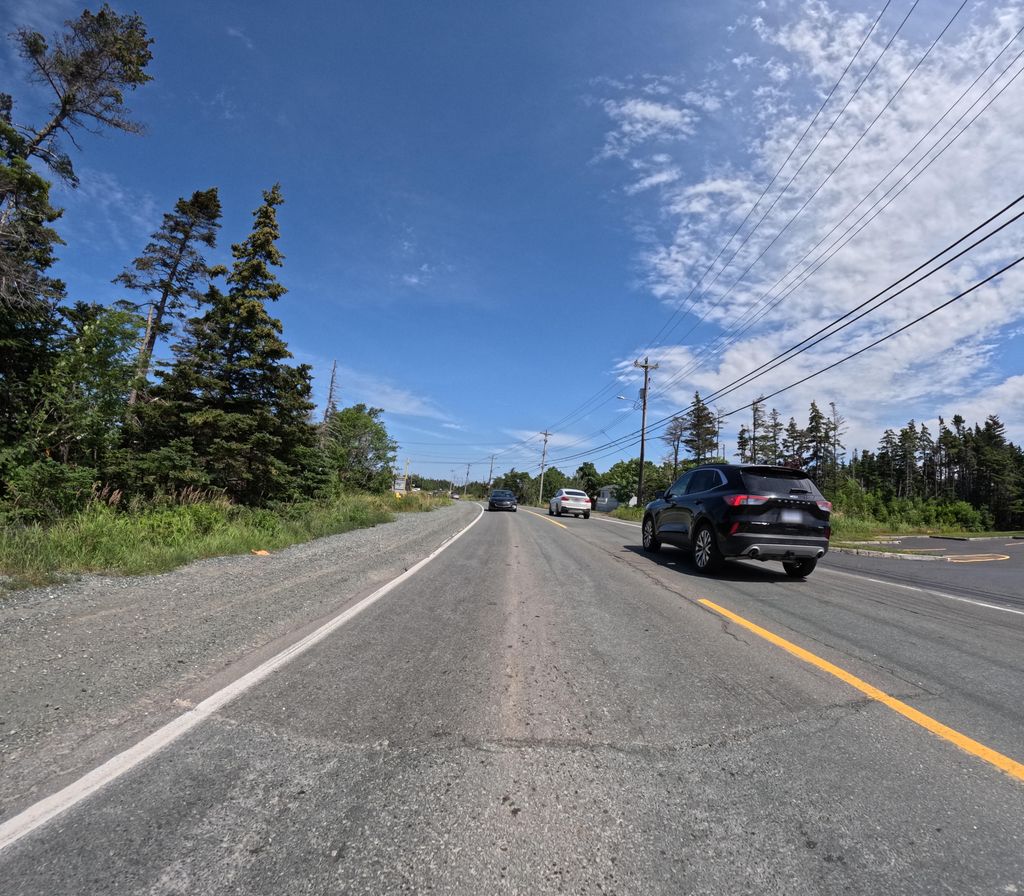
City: st_johns